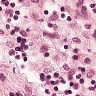
Metastatic tissue present: no